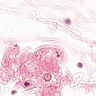
Metastatic tissue present: no